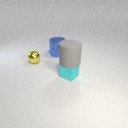
large blue metal cylinder to the left of small cyan metal cube